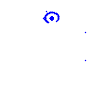
Particle: proton